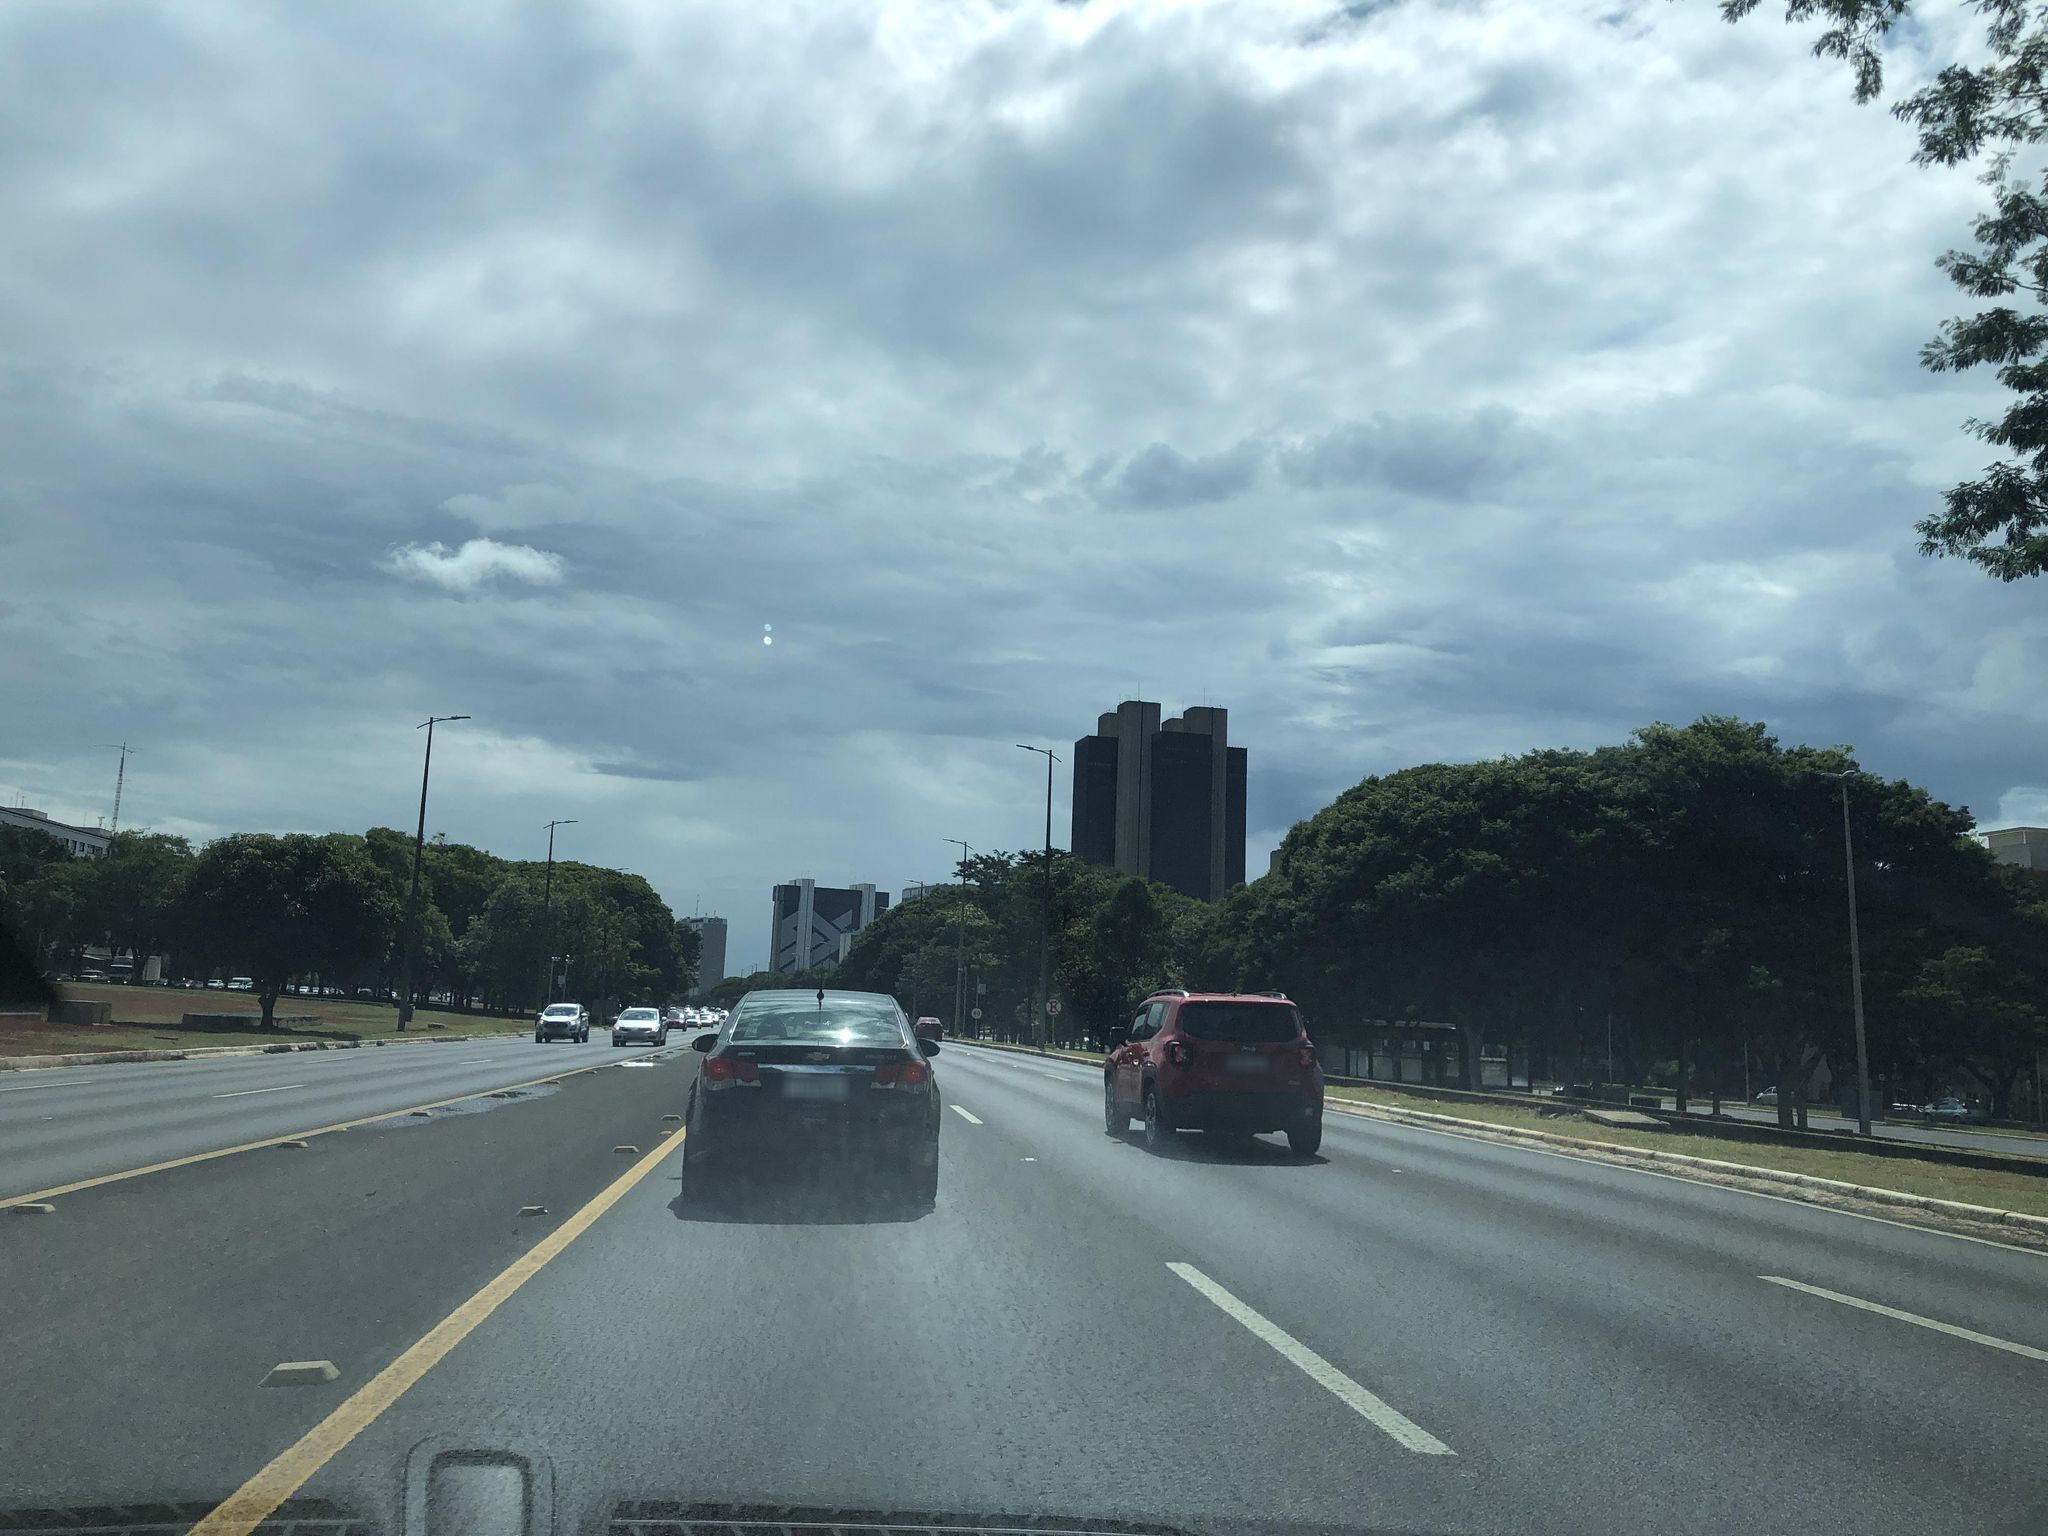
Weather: cloudy
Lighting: day
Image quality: good
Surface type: driving surface
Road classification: trunk
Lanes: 3
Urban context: urban centre
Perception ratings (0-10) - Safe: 2.79, Lively: 3.32, Beautiful: 5.43, Boring: 2.02, Depressing: 7.12, Wealthy: 5.78